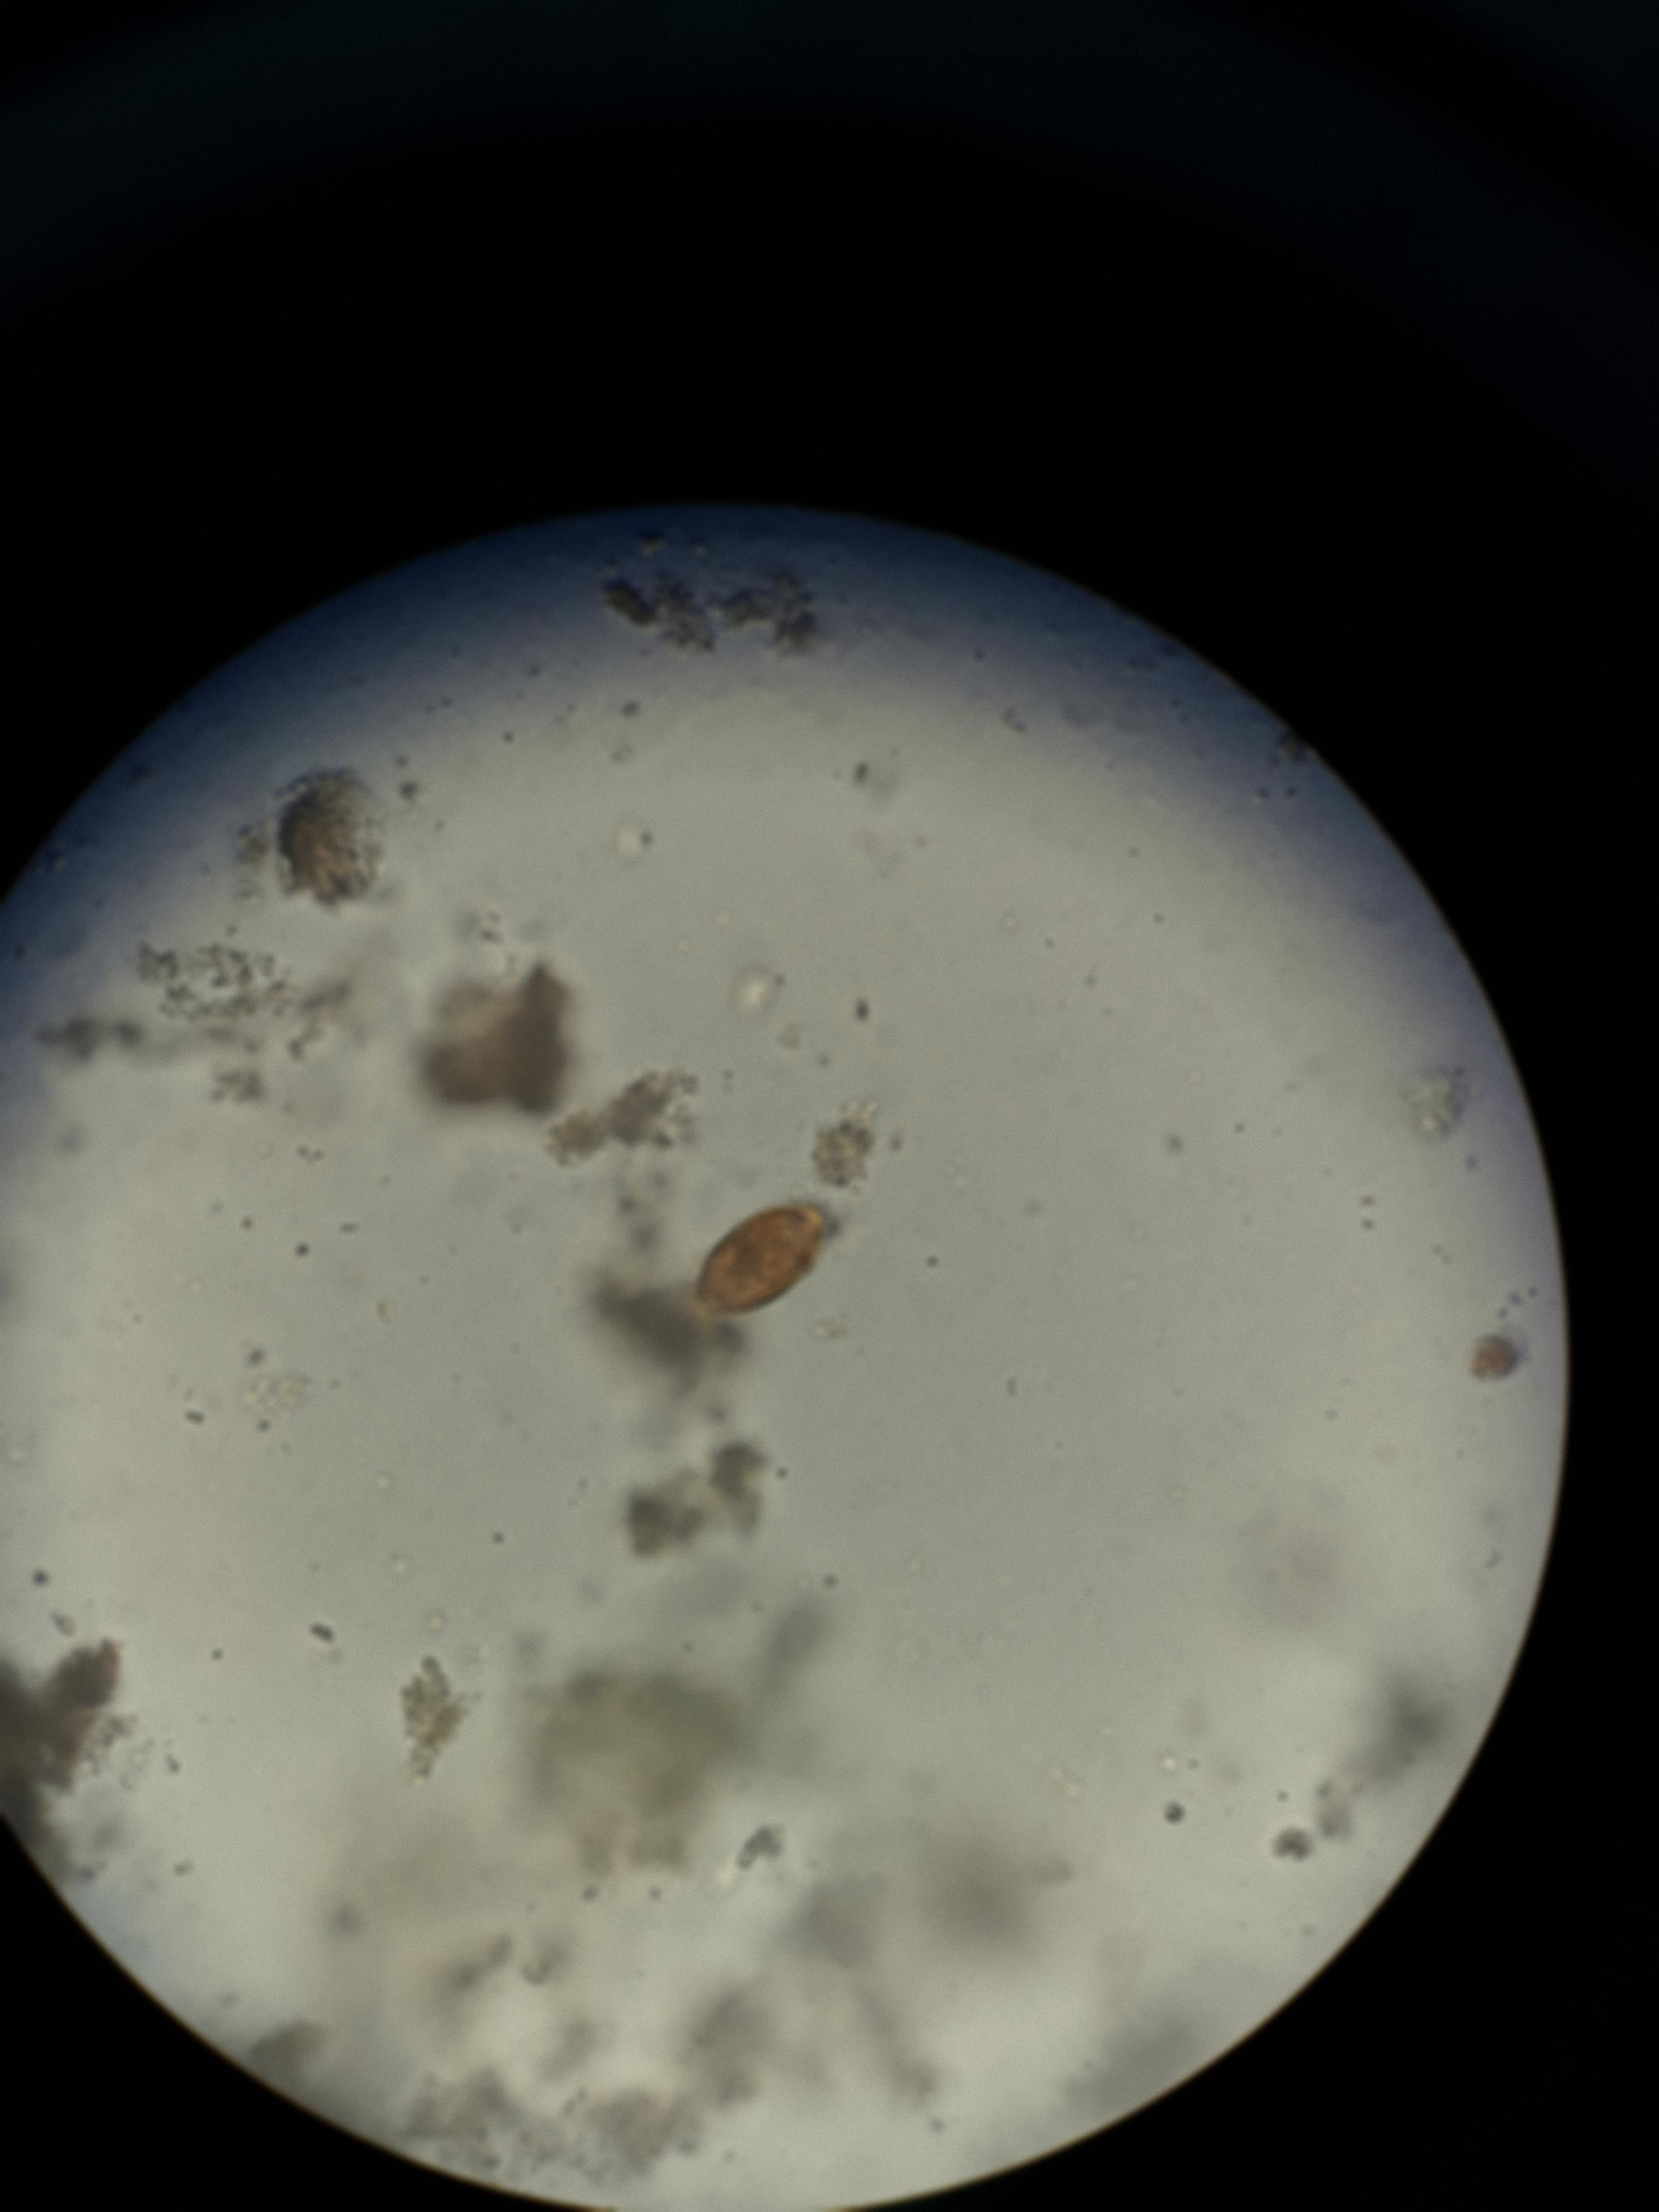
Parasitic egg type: Trichuris trichiura